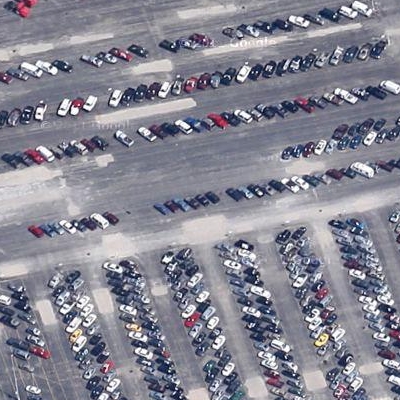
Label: Parking